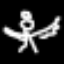
Label: angel